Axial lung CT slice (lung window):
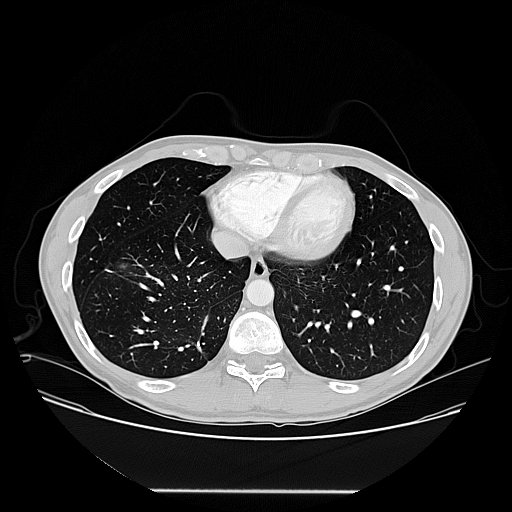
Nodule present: no